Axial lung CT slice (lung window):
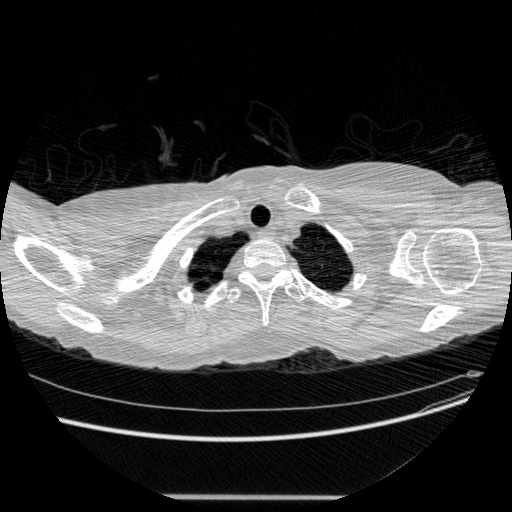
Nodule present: no